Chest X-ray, PA view. Patient: 54 years old, sex M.
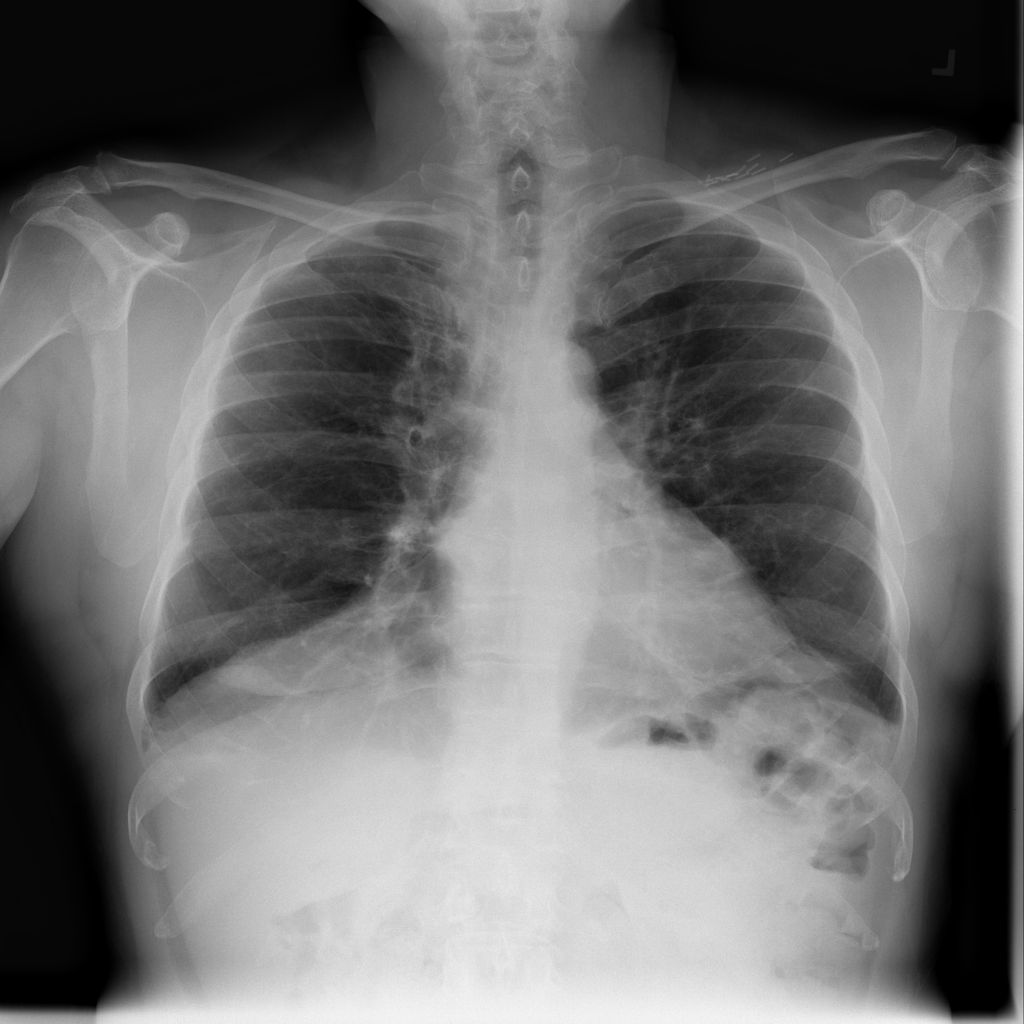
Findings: No Finding